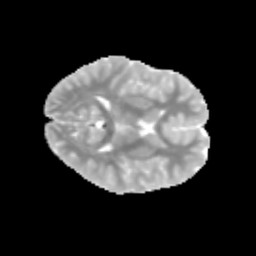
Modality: MD
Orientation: axial
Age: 12
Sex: male
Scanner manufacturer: siemens
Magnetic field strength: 3 T
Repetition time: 3.8 s
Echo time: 0.07 s